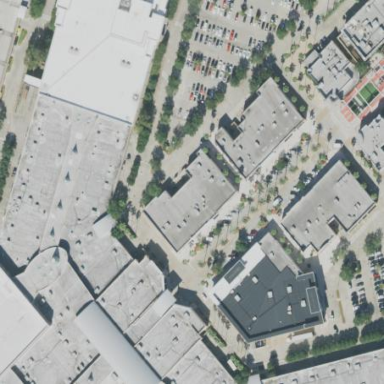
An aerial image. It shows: Retail building.